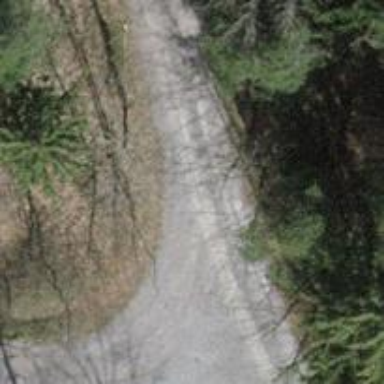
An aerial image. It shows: Track with compacted grade 2 surface.